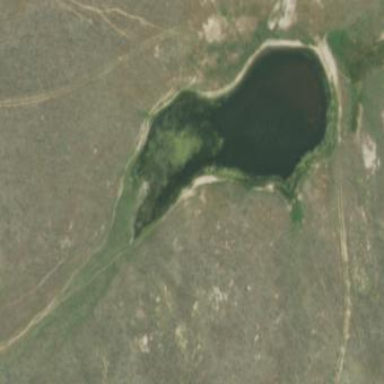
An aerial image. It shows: Reservoir.